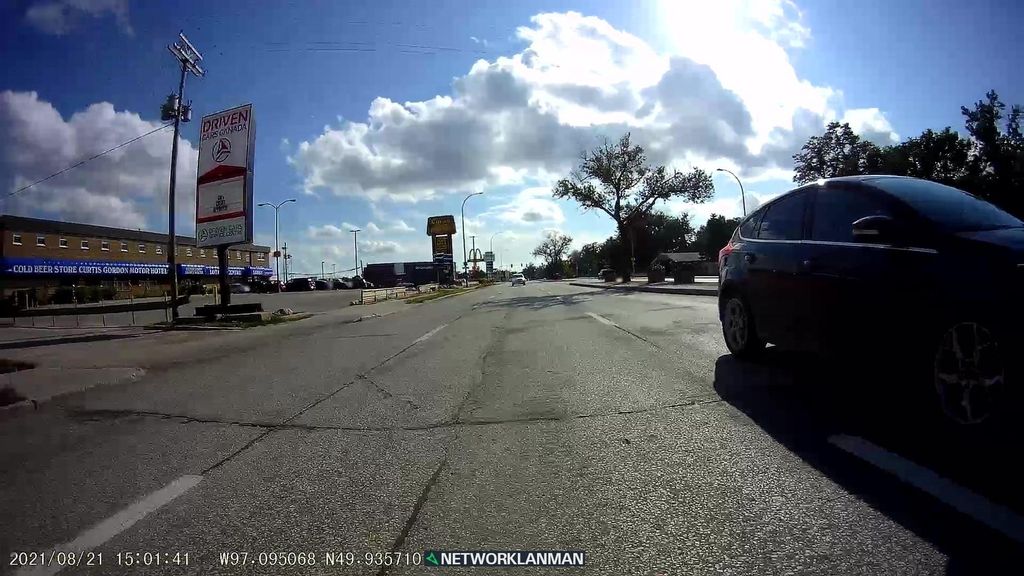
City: winnipeg